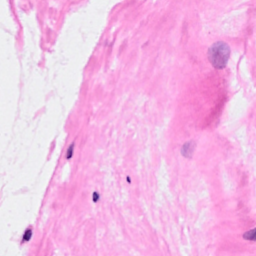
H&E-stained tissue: Breast